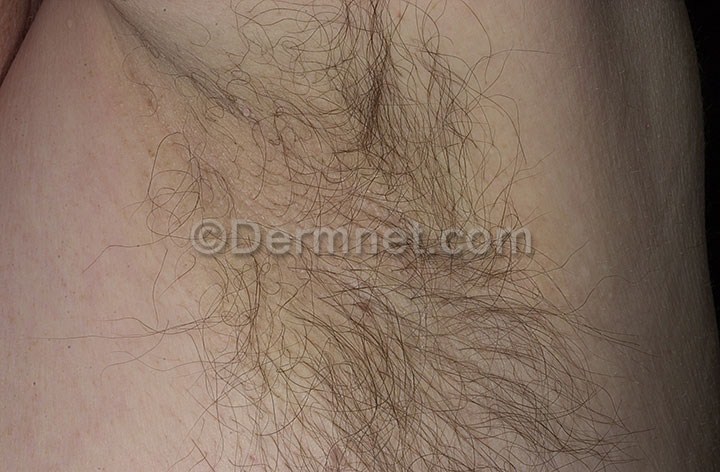
Disease: Systemic Disease